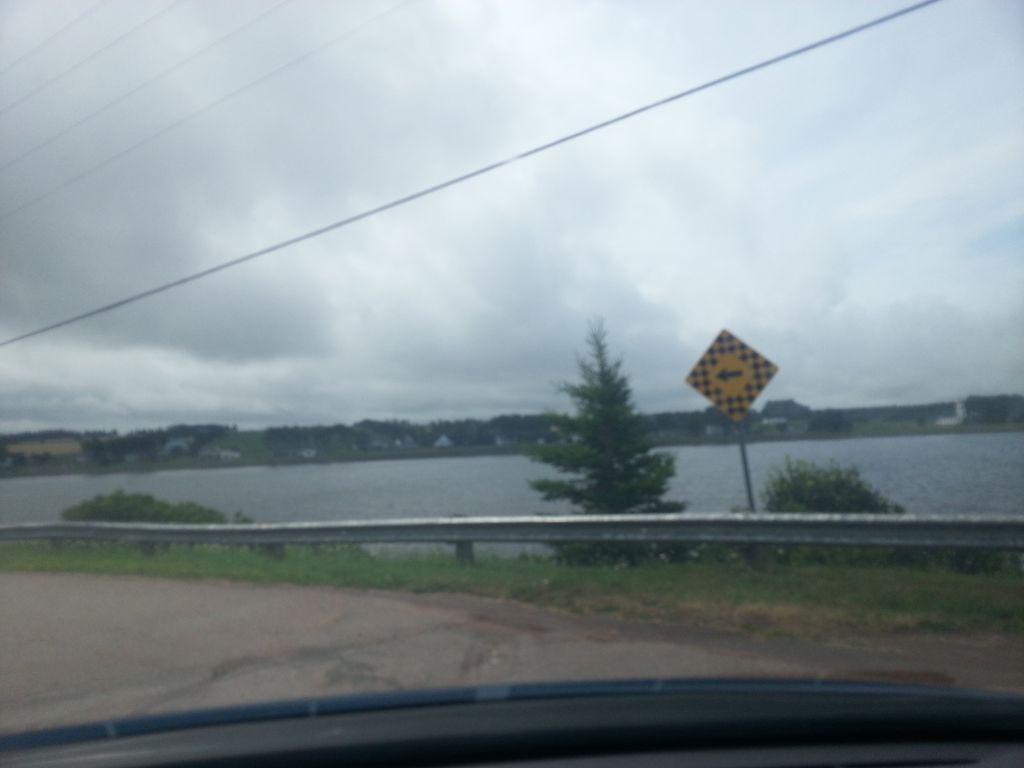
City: charlottetown